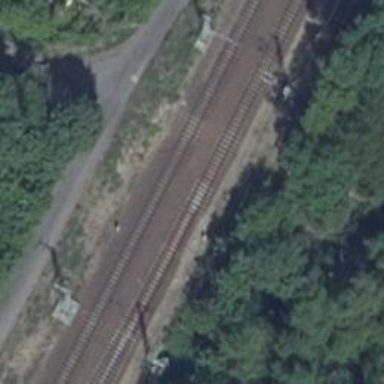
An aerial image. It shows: Railway track with contact line for electrification.